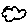
Label: cloud